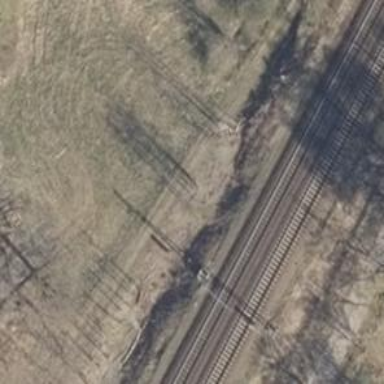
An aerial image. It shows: Track road with grade3 tracktype.